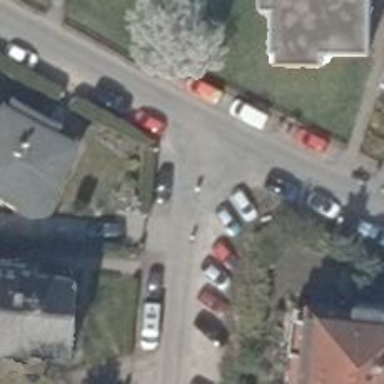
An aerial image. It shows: Residential road with asphalt surface.